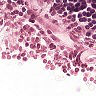
Metastatic tissue present: no